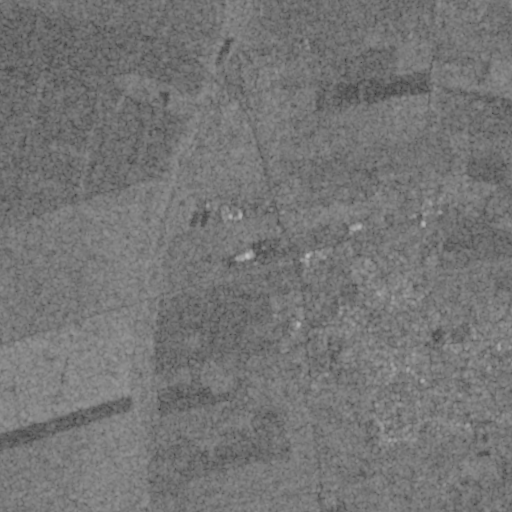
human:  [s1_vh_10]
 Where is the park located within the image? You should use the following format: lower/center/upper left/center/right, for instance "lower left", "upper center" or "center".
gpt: The park is located in the lower right of the image.
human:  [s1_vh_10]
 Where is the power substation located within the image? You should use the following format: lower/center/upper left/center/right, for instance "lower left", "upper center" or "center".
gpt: The power substation is located in the center of the image.
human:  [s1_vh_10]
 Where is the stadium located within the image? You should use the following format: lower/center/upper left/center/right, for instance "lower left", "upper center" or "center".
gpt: The stadium is located in the lower right of the image.
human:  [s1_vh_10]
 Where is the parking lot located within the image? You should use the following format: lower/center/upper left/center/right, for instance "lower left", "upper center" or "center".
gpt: There is no parking lot in the image.

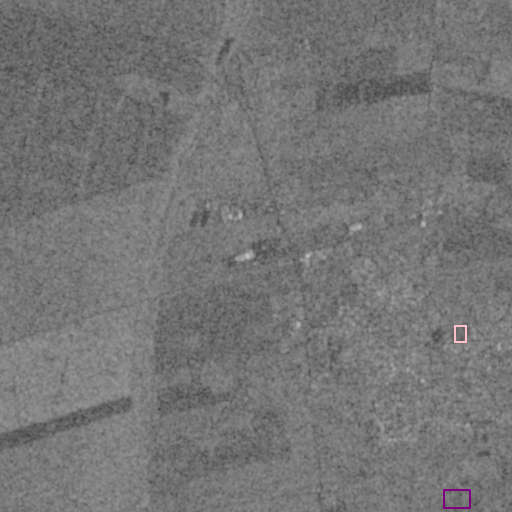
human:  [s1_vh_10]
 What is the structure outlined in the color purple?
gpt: The structure outlined in purple is a park.
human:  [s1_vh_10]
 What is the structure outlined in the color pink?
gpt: The structure outlined in pink is a stadium.
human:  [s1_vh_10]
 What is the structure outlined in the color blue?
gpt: There is no blue outline.